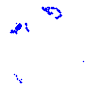
Particle: electron